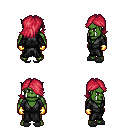
a pixel art fantasy rpg character, male body template, orc, green skin, gray robe, teal pants, ruby red swoop hairstyle, gold gloves, gray slippers, four views (front, back, left, right), 2x2 character sprite sheet, small pixel art, hard edges, no anti-aliasing